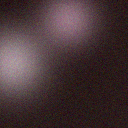
Screen state: off